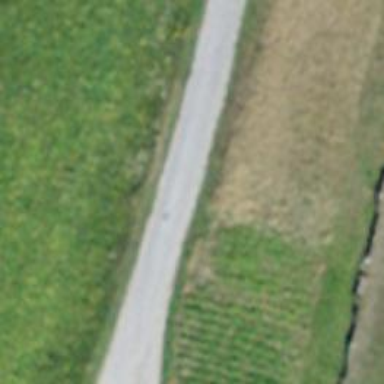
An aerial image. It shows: Unclassified road.